Question: How to alternate the color of each cell change?
Change the color whenever you replace the word in column A

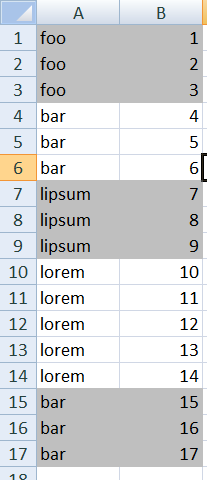
Answer: You can use de color formating with this formula:
'''
=MOD(SUMPRODUCT(($A$1:$A1<>"")/COUNTIF($A$1:$A1,$A$1:$A1&"")),2)=0
'''
More info here: <URL>